Question: How to creating scatterplots with left and bottom histograms just like in the sample below in ggplot2?

'''
library(ggplot2)
library(gridExtra)
data1<-diamonds
detrend<-lm(log(price)~log(carat),data=data1)
data1$lprice2<-resid(detrend)
empty <- ggplot()+geom_point(aes(1,1), colour="white")+
opts(axis.ticks=theme_blank(),
panel.background=theme_blank(),
axis.text.x=theme_blank(), axis.text.y=theme_blank(),
axis.title.x=theme_blank(), axis.title.y=theme_blank())
scatter<-qplot(log(carat),lprice2,data=data1,xlab="Weight",ylab="Price Residuals",
colour=factor(color),main="Diamonds - Weight to Price by Color")
scatter<-scatter+theme(legend.position="top")
scatter<-scatter+theme(plot.title=element_text(size=20,colour="blue"))
hist_left<-ggplot(data1,aes(x=price, fill=color))+geom_histogram(aes(y = ..density..))+
theme(legend.position = "none")+coord_flip()
hist_bottom<-ggplot(data1,aes(x=carat, fill=color))+geom_histogram()
+theme(legend.position = "none")
'''
How to use grid.arrange to arrange these plot and how to flip the hist_left like the picture?
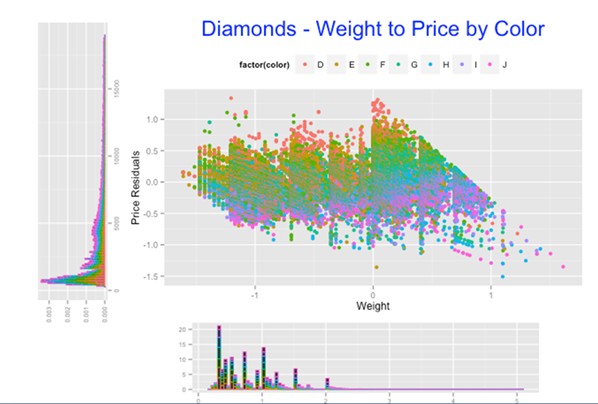
Answer: You should also remove the 'panel.grid' in your blank placeholder plot and switch to 'element_blank' vs 'theme_blank'. Also, remove the labels on your 'hist_left'.
'''
library(ggplot2)
library(gridExtra)
data1 <- diamonds
detrend <- lm(log(price)~log(carat) ,data=data1)
data1$lprice2 <- resid(detrend)
empty <- ggplot()
empty <- empty + geom_point(aes(1,1), colour="white")
empty <- empty + theme(axis.ticks=element_blank(),
panel.background=element_blank(),
axis.text.x=element_blank(),
axis.text.y=element_blank(),
axis.title.x=element_blank(),
axis.title.y=element_blank(),
panel.grid=element_blank())
scatter <- qplot(log(carat), lprice2, data=data1,
xlab="Weight", ylab="Price Residuals",
colour=factor(color),
main="Diamonds - Weight to Price by Color")
scatter <- scatter + theme(legend.position="top")
scatter <- scatter + theme(plot.title=element_text(size=20, colour="blue"))
hist_left <- ggplot(data1,aes(x=price, fill=color))
hist_left <- hist_left + geom_histogram(aes(y = ..density..))
hist_left <- hist_left + labs(x=NULL, y=NULL, title=NULL)
hist_left <- hist_left + theme(legend.position = "none")
hist_bottom <- ggplot(data1, aes(x=carat, fill=color))
hist_bottom <- hist_bottom + geom_histogram()
hist_bottom <- hist_bottom + theme(legend.position = "none")
grid.arrange(arrangeGrob(hist_left + coord_flip(), scatter, ncol=2, widths=c(1,3)),
arrangeGrob(empty, hist_bottom, ncol=2, widths=c(1,3)),
heights=c(3,1))
'''

You can come close to your goal with 'scale_x_reverse':
'''
grid.arrange(arrangeGrob(hist_left + scale_x_reverse(), scatter, ncol=2, widths=c(1,3)),
arrangeGrob(empty, hist_bottom, ncol=2, widths=c(1,3)),
heights=c(3,1))
'''
And, you can try to get your exact image by converting 'hist_left' to a grob with'editGrob' and playing with viewport parameters (e.g. but note that this is not what you want):
'''
hlg <- ggplotGrob(hist_left)
hlg <- editGrob(hlg, vp=viewport(angle=90))
'''
but you'll need to brush up on grid graphics to figure out how you want to manipulate the grob table components.